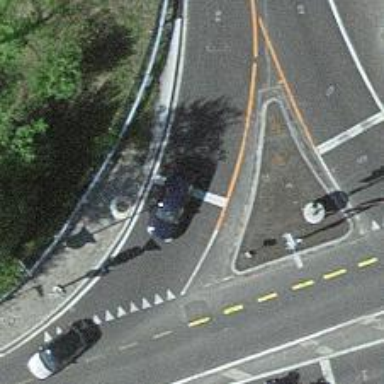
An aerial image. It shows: Road with traffic signals.